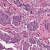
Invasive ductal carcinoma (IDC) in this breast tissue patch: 1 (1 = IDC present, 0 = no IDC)